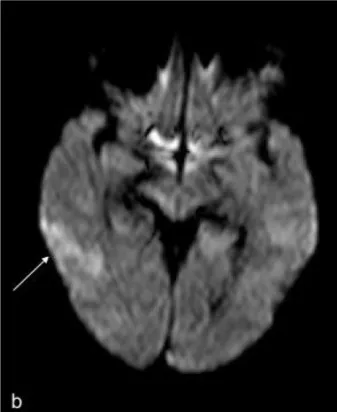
(b) Transverse plane, b1000 diffusion sequence. The arrow shows parenchymal shine due to diffusion restriction indicative of acute vascular disease (Not shown ADC map with signal drop in the area).
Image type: radiology (mri)